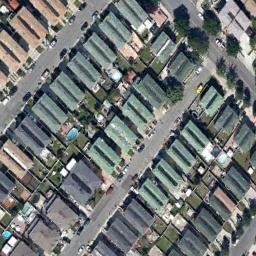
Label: dense_residential